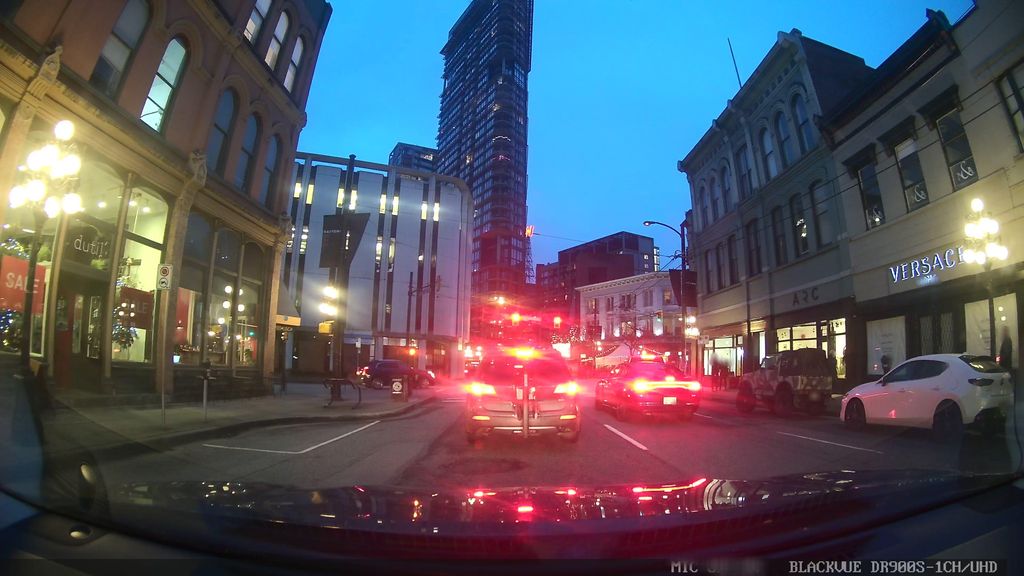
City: vancouver